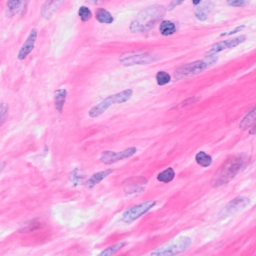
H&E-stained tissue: Breast